Field crop: maize
Growth stage: 2
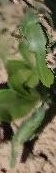
Species: maize